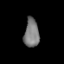
Tissue: lung
Cell type: Epithelial cells
Senescence score: 0.2263
Nuclear area (px): 421
Mean DAPI intensity: 121.924